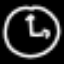
Label: clock